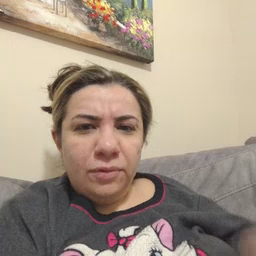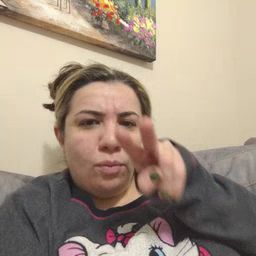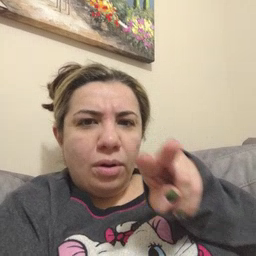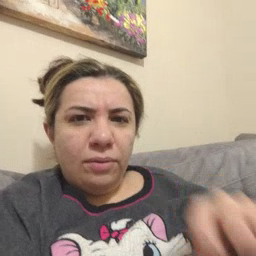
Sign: look